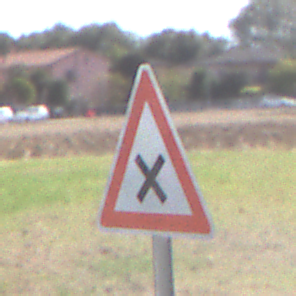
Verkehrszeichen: KreuzungOderEinmuendung
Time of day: MorningAfternoon
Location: Outdoor (Suburban)
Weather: PartlyCloudy
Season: NotSpecified
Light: Natural